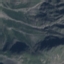
Land use / land cover class: HerbaceousVegetation